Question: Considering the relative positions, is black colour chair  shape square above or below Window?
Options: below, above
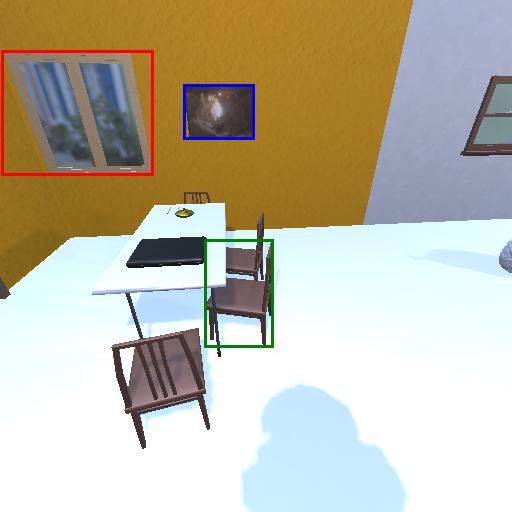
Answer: below